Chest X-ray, AP view. Patient: 27 years old, sex M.
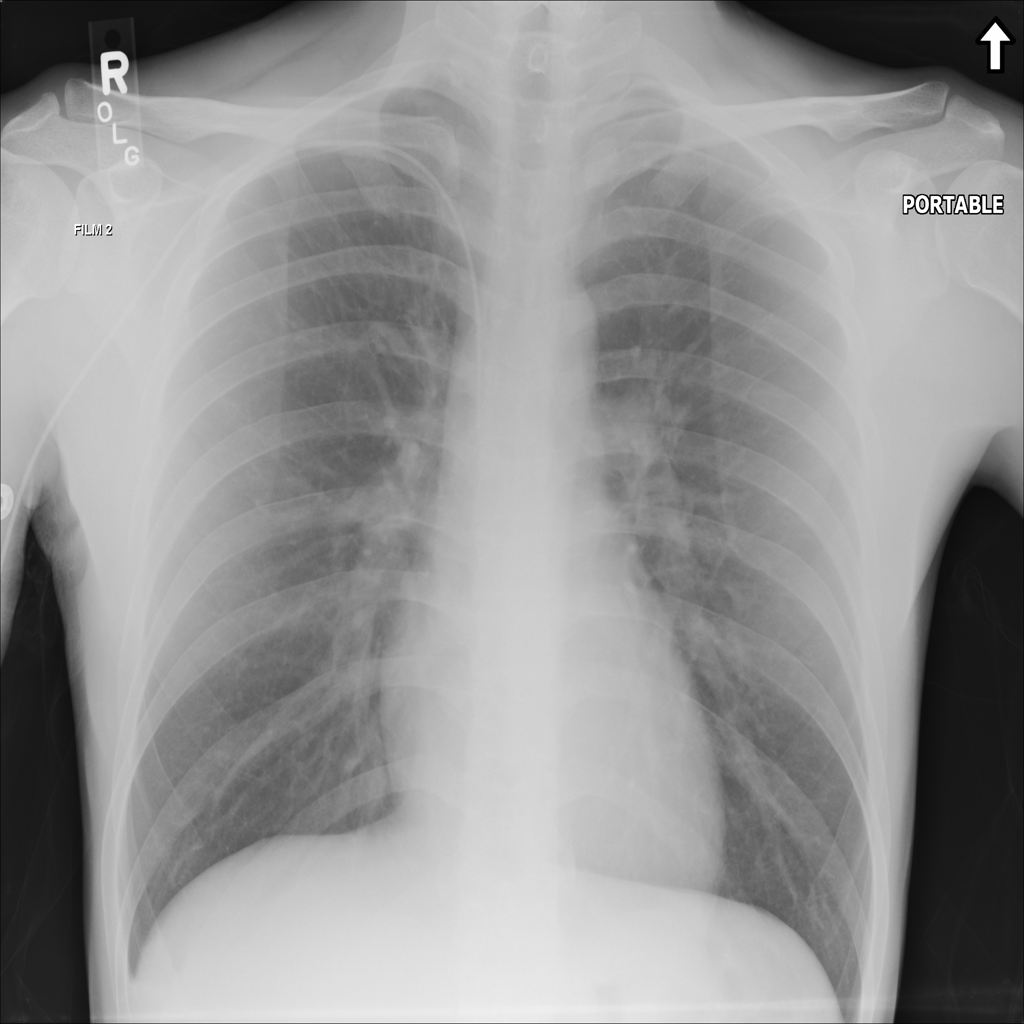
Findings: No Finding